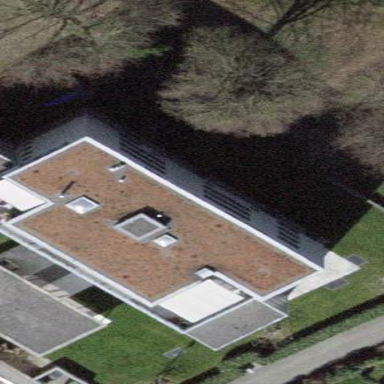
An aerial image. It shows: Building with apartments and flat roof.